Field crop: tomato
Growth stage: 1
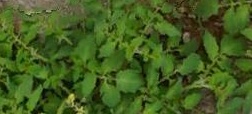
Species: tomato